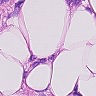
Metastatic tissue present: yes